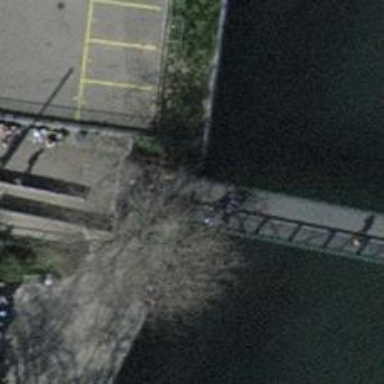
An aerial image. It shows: Footway on bridge.